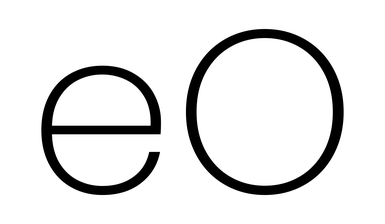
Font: Poppins-ExtraLight